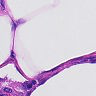
Metastatic tissue present: no